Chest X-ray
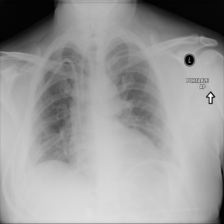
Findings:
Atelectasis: negative
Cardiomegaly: negative
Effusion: negative
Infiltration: negative
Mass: negative
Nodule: negative
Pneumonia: negative
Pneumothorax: negative
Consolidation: negative
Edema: negative
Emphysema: negative
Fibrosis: negative
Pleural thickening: negative
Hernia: negative